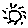
Label: sun